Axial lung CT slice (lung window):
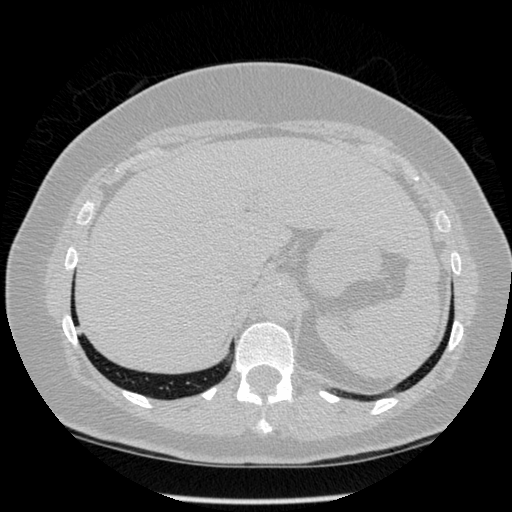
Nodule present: no